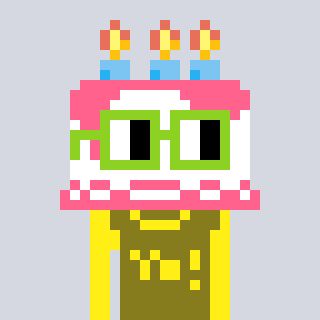
a pixel art character with square light green glasses, a cake-shaped head and a gunk-colored body on a cool background